Question: I would like to notify a specific set of people when posting a message with Yammer's REST API. The desired effect should be the same as "Add people to notify" in the native web application:

After some research with the REST API documentation, i found the 'direct_to_id' field in the request data object.
> direct_to_id - Send a private message directly to the user indicated.
I'm not sure what this attribute actually does, so I tried the following:
'''
var data = {
"body": "test message",
"group_id": XXXXXX, //a valid group id
"direct_to_id": XXXXXXXXXX, //a valid user id
};
'''
but after I add the "direct_to_id" field to my post, i get a '400 (bad request)' error. I also don't know if this method works with notifications to multiple users.
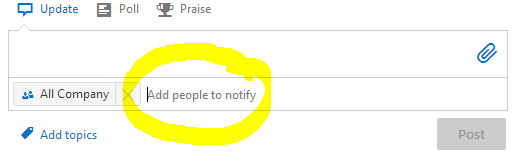
Answer: Ok, i figured it out by reverse engineering the yammer embed widget. When posting a message with people to be notified, yammer embed set a "cc" field in the web form, according to fiddler:

In javascript, simply do this:
'''
var data = {
"body": "test message",
"group_id": XXXXXX,
"cc": "[[user:XXXXXX]],[[user:XXXXXX]]",
};
'''
This approach is not documented in Yammer's API so I'm not sure if it will be supported in the future. In the meanwhile, I really wish that Yammer had better documentation. It would save developers lots of time and trouble.